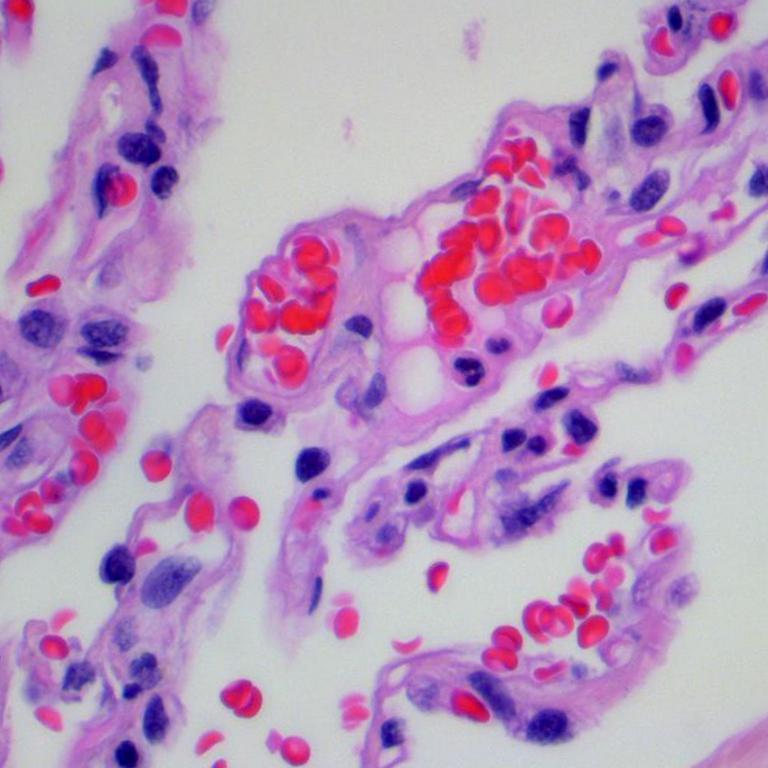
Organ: lung
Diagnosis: benign